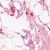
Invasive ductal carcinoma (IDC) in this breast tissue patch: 0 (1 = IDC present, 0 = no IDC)